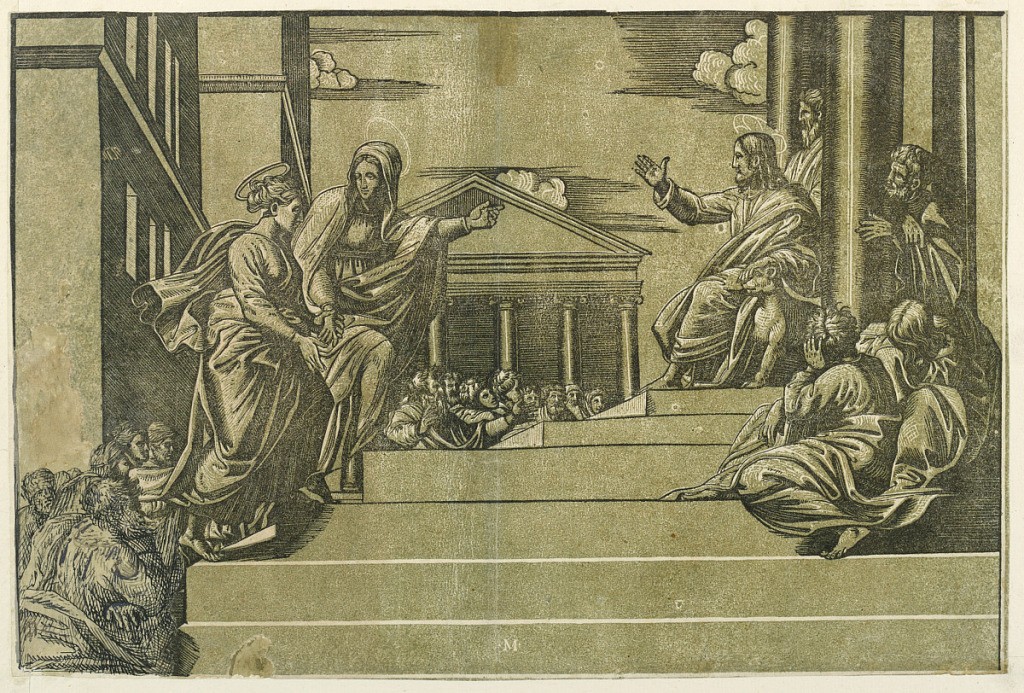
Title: Martha and Magdalen Ascending the Steps of the Temple
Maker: Georg Matheus, German, active 1551 - 1572
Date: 1550–1570
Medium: Chiaroscuro woodcut on paper
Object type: Print
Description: Martha and Magdalen ascending the steps of the temple